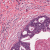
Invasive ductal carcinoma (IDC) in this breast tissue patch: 1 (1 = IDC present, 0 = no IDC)